Question: I am trying to make a sortable list with the jquery ui sortable function. It is functioning extremely unresponsive on this site, however i have used it with identical markup in the past and experienced no problems. Here is my markup:
HTML:
'''
<div class="list-group ui-sortable">
<div class="list-group-item" style="position: relative;">
<div class="row">
<div class="col-xs-8 col-md-10">
<a href="/rob/roar/admin/subcategory/1/25/30"><span class="fa fa-angle-double-right"></span> category two</a>
<form class="hidden form-horizontal" action="/rob/roar/admin/editcategory">
<input type="text" name="categoryname" value="category two">
<button type="submit" class="btn btn-success">Edit</button>
</form>
</div>
<div class="col-xs-4 col-md-2 text-right">
<button class="btn delete admin-title" data-toggle="popover" data-trigger="focus" data-container="body" data-html="true" data-placement="top" title="" data-content="<center><a class='confirm-delete' href='/rob/roar/admin/deletecategory/30'>Yes</a></center>" data-original-title="Are you sure you want to delete?"><span class="fa fa-times"></span> Delete</button>
</div>
</div>
</div><div class="list-group-item" style="position: relative;">
<div class="row">
<div class="col-xs-8 col-md-10">
<a href="/rob/roar/admin/subcategory/1/26/31"><span class="fa fa-angle-double-right"></span> test</a>
<form class="hidden form-horizontal" action="/rob/roar/admin/editcategory">
<input type="text" name="categoryname" value="test">
<button type="submit" class="btn btn-success">Edit</button>
</form>
</div>
<div class="col-xs-4 col-md-2 text-right">
<button class="btn delete admin-title" data-toggle="popover" data-trigger="focus" data-container="body" data-html="true" data-placement="top" title="" data-content="<center><a class='confirm-delete' href='/rob/roar/admin/deletecategory/31'>Yes</a></center>" data-original-title="Are you sure you want to delete?"><span class="fa fa-times"></span> Delete</button>
</div>
</div>
</div><div class="list-group-item">
<div class="row">
<div class="col-xs-8 col-md-10">
<a href="/rob/roar/admin/subcategory/1/1/1"><span class="fa fa-angle-double-right"></span> Administration</a>
<form class="hidden form-horizontal" action="/rob/roar/admin/editcategory">
<input type="text" name="categoryname" value="Administration">
<button type="submit" class="btn btn-success">Edit</button>
</form>
</div>
<div class="col-xs-4 col-md-2 text-right">
<button class="btn delete admin-title" data-toggle="popover" data-trigger="focus" data-container="body" data-html="true" data-placement="top" title="" data-content="<center><a class='confirm-delete' href='/rob/roar/admin/deletecategory/1'>Yes</a></center>" data-original-title="Are you sure you want to delete?"><span class="fa fa-times"></span> Delete</button>
</div>
</div>
</div>
</div>
'''
Javascript (easy enough):
'''
$(document).ready(function(){
$('.list-group').disableSelection();
$('.list-group').sortable();
});
'''
My initial thought was all the hidden forms and the popover inside the elements causing some kind of bizarre lag, but removing all of those and trying it plain still caused the issue.
Below is a gif of the lag in action
<URL>
Any ideas would be appreciated! Thanks!

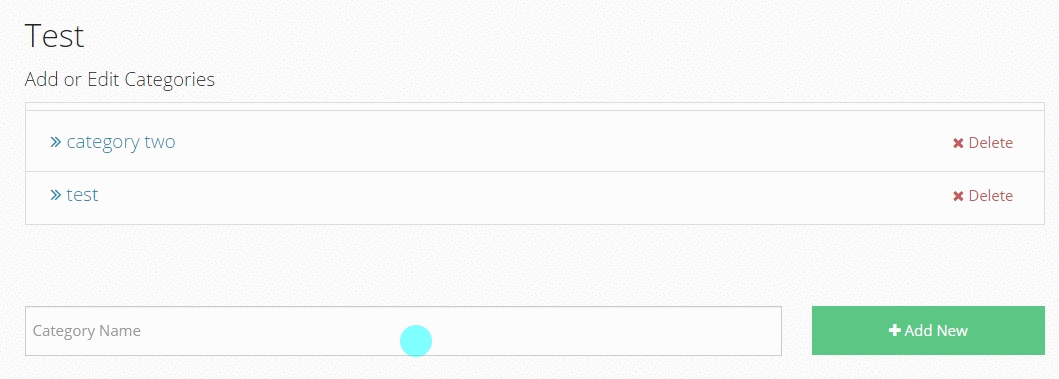
Answer: Looks like this is caused by '.list-group-item' that's set to 'transition: 400ms;'.
'''
.list-group-item {
transition: 400ms;
padding: 10px 25px;
}
'''
Removing it will remove the lag: <URL>